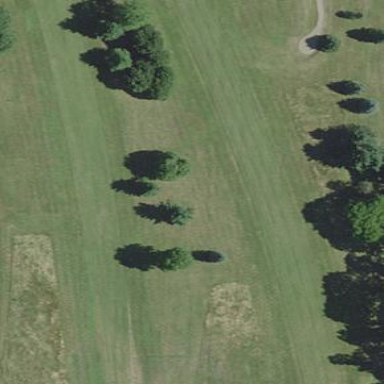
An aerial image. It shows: Golf fairway surrounded by grass.